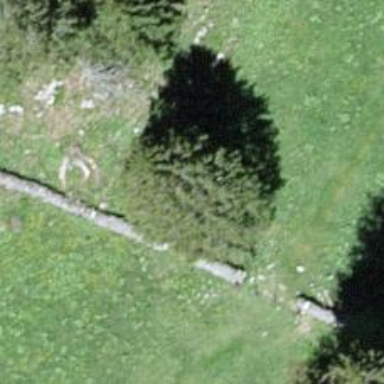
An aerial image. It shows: Needle-leaved tree in natural setting.